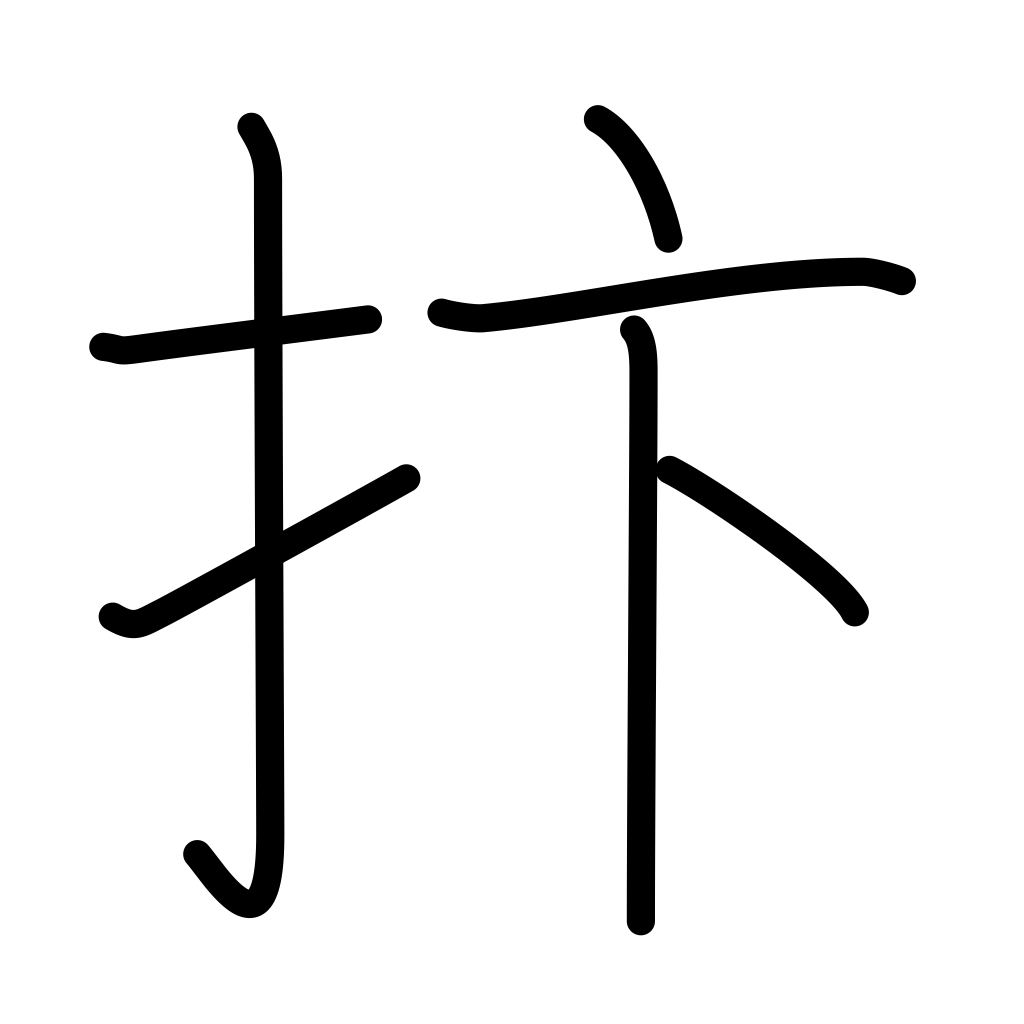
Meaning: strike with hand